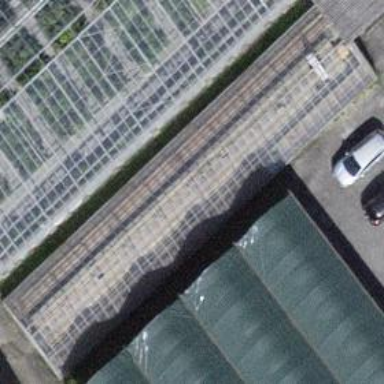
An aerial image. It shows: Greenhouse.